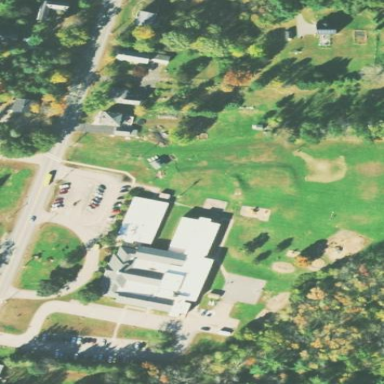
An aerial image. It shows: School.